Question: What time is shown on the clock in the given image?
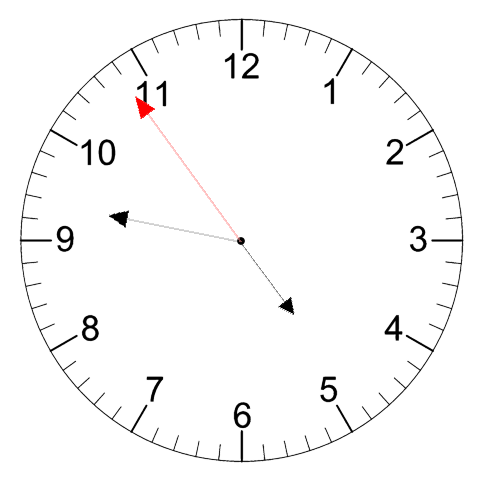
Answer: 04:46:54